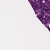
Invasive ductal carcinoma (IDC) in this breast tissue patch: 0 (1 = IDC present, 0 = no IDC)